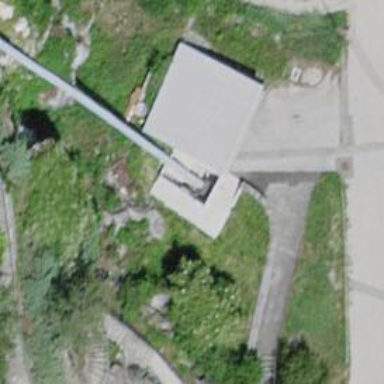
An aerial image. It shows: Funicular railway.